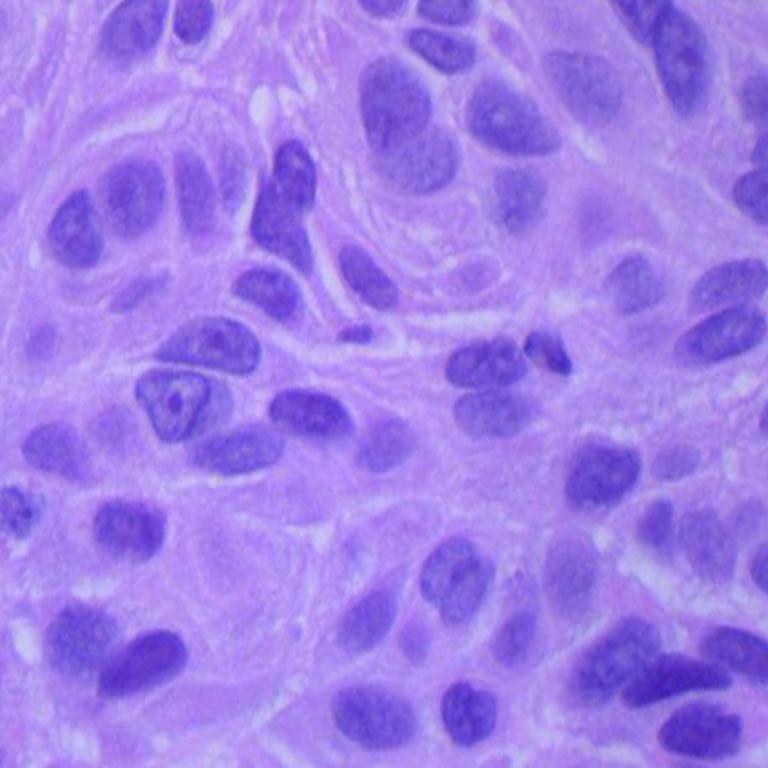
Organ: lung
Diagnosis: squamous carcinomas